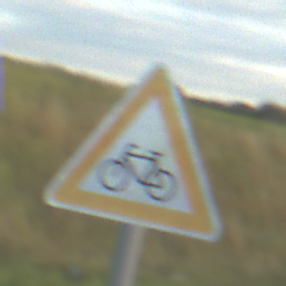
Verkehrszeichen: RadverkehrRechts
Umgebung: Outdoor, RoadRail
Tageszeit: SunriseSunset
Wetter: PartlyCloudy
Licht: Natural
Jahreszeit: NotSpecified
Kontrast: MediumContrast